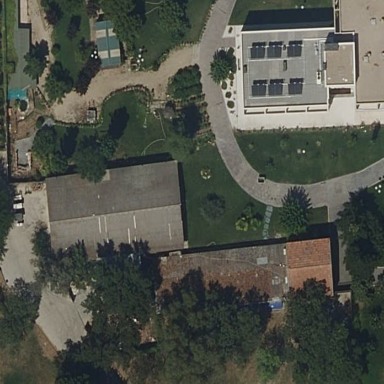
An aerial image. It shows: School building.